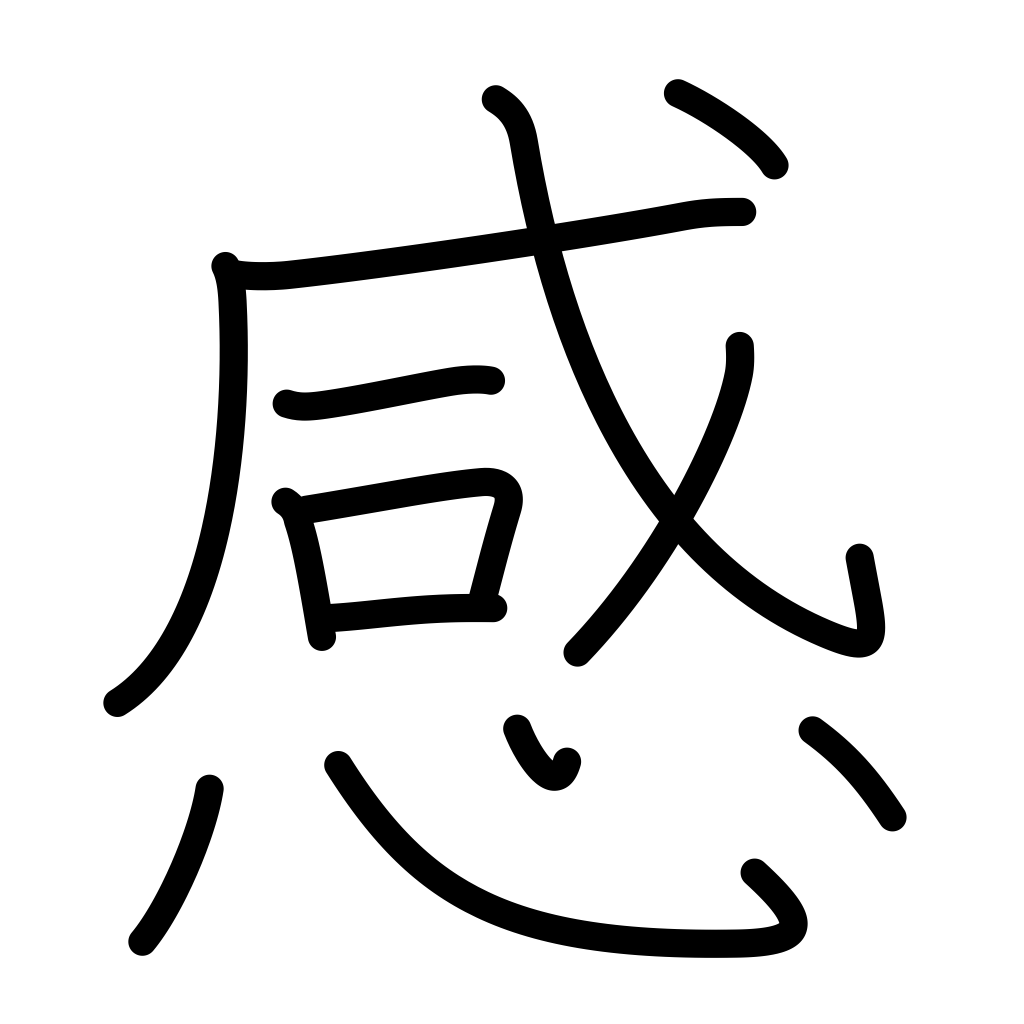
Meaning: emotion, feeling, sensation